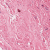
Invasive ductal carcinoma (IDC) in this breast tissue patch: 0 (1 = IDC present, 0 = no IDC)